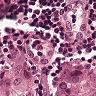
Metastatic tissue present: yes